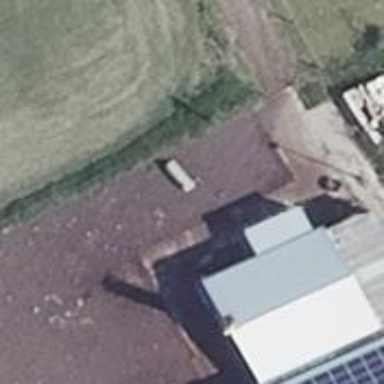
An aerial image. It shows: Farm auxiliary building.